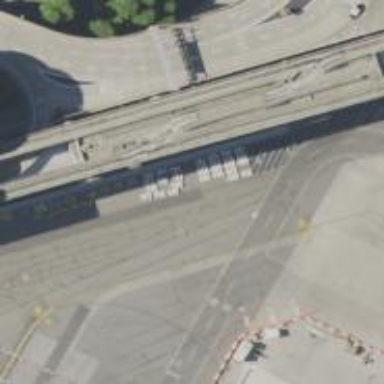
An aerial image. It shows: Monorail bridge over railway.